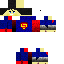
A male human skin with medium skin, wearing brown long hair dressed in a blue suit and red pants, featuring a closed mouth.